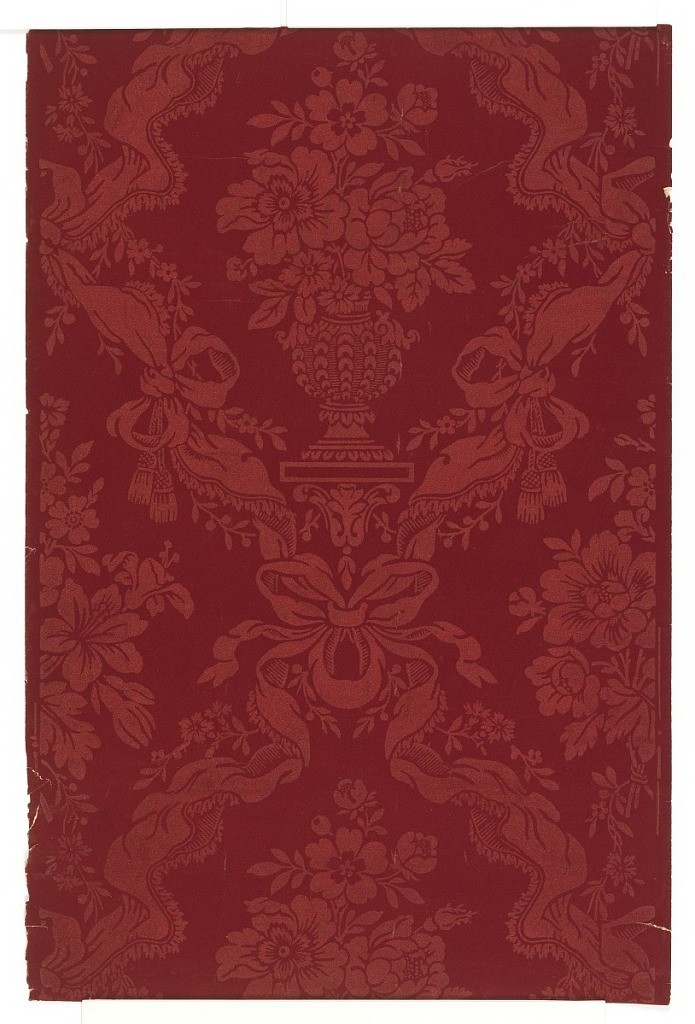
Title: Sidewall
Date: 1905
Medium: Block printed and flocked paper
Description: Red flocked floral paper used in the hall. Diaper pattern composed of foliage and bow knots with tassels, with inset floral bouquets in vases.